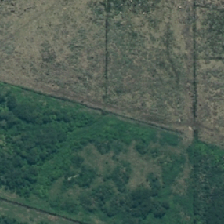
Land cover: low_producing_grassland